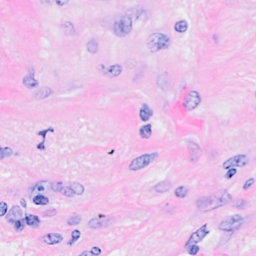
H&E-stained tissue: Breast